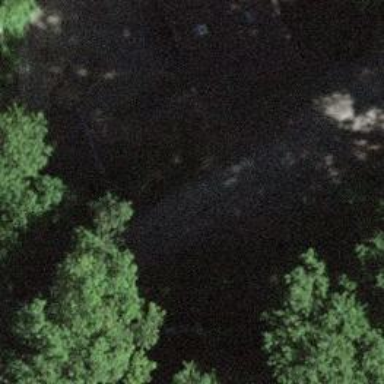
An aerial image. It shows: Brown bench at picnic site.